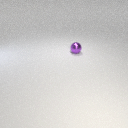
small purple metal sphere